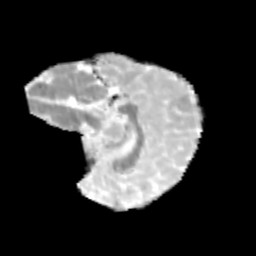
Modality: MD
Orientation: sagittal
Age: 13
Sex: female
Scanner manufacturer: siemens
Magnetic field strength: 3 T
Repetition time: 3.8 s
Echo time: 0.07 s